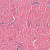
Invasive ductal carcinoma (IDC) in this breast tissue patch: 0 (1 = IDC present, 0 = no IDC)